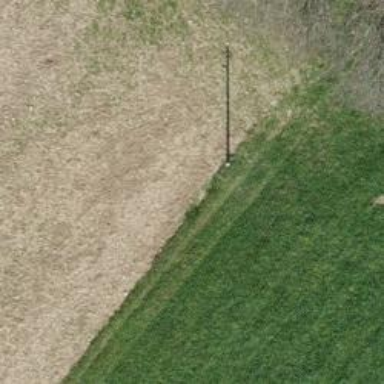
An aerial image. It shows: Minor power line.